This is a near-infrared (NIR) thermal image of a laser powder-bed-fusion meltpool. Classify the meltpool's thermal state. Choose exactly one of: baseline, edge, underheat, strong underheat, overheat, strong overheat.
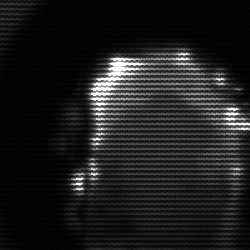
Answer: baseline